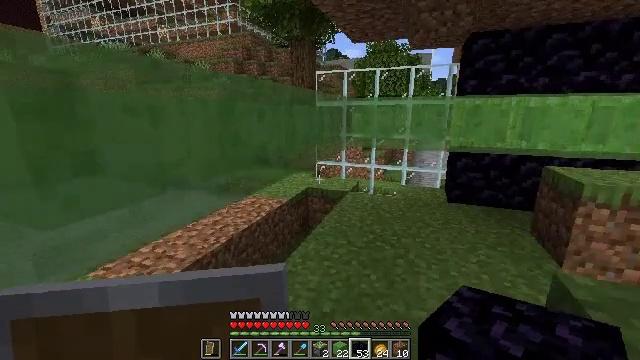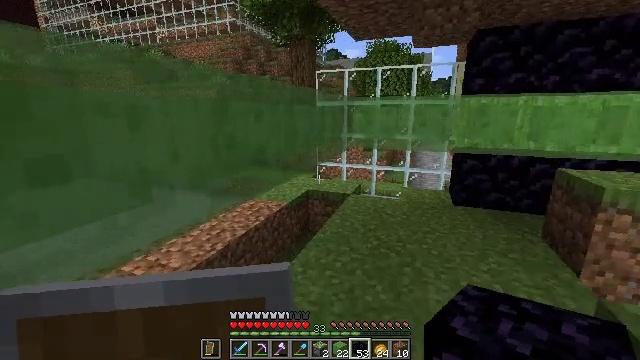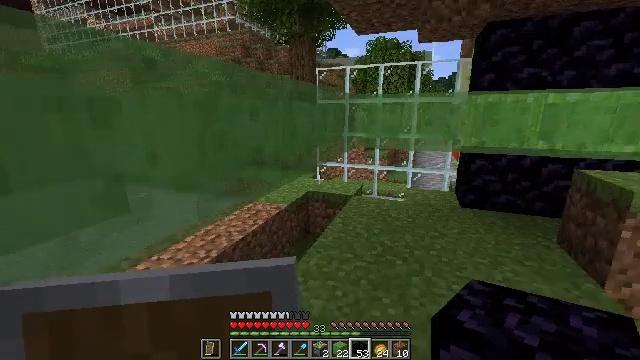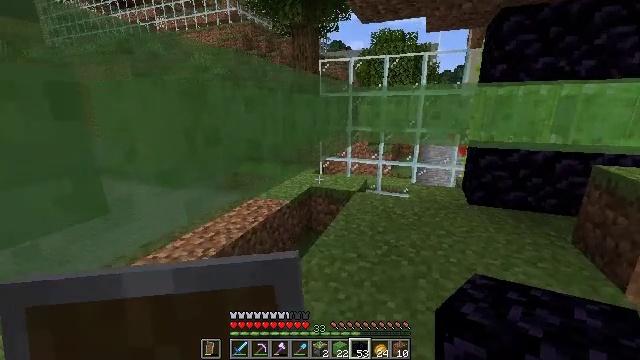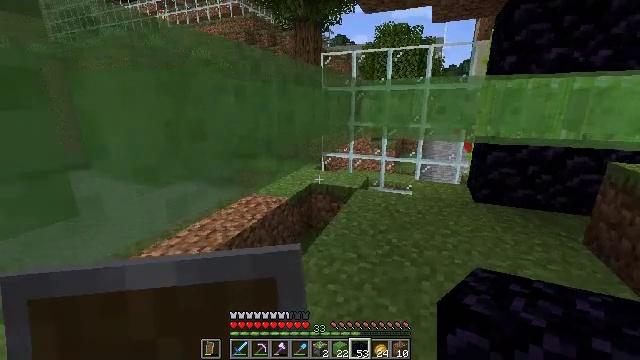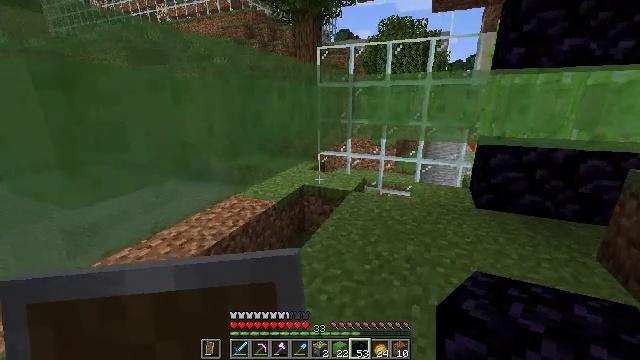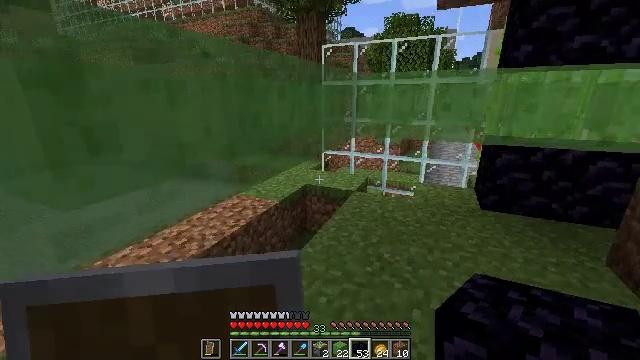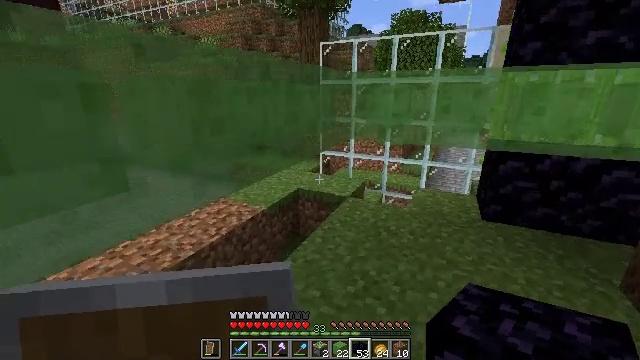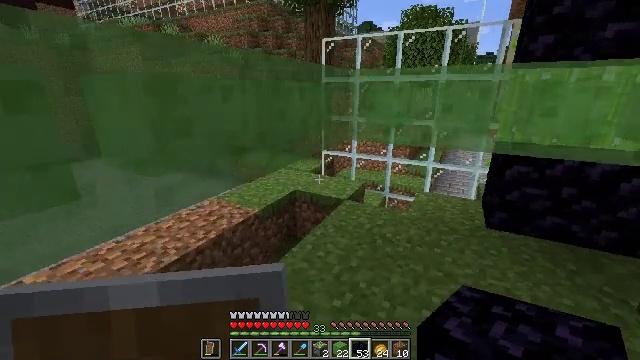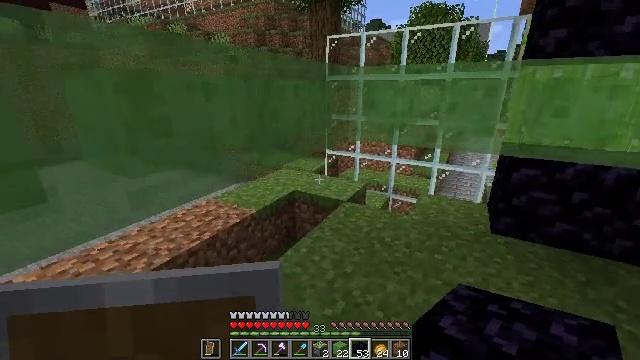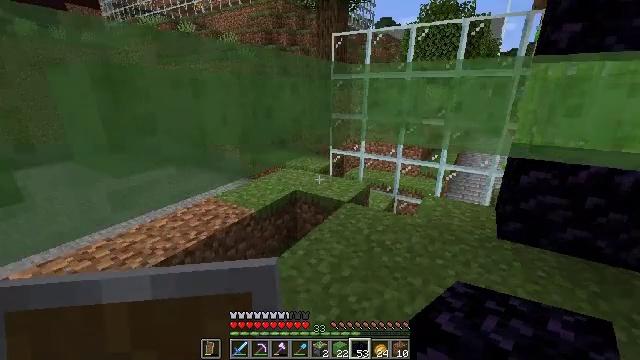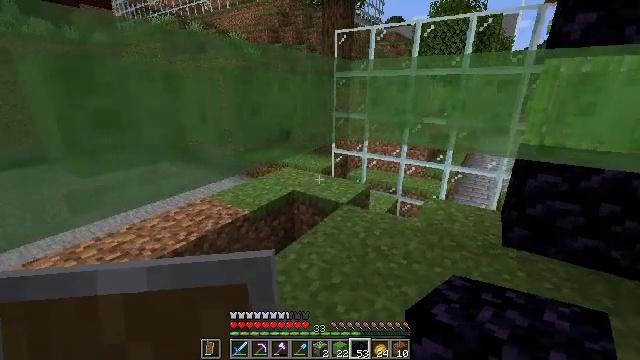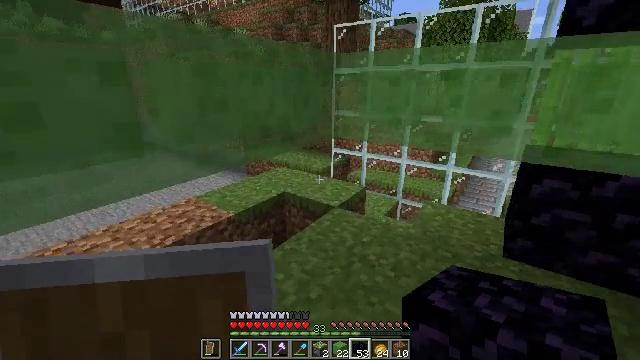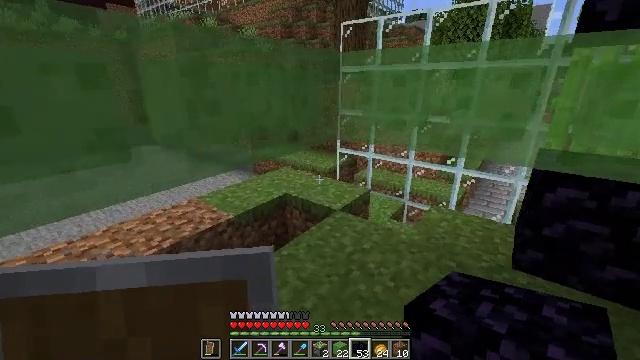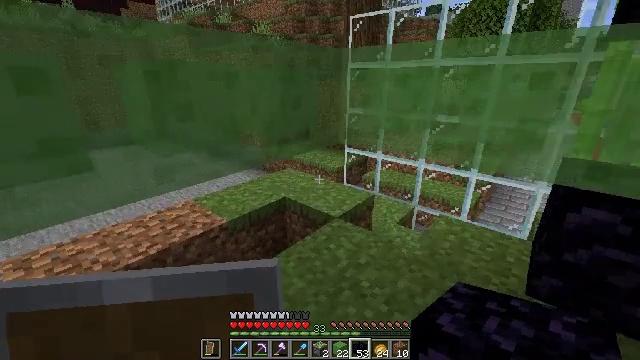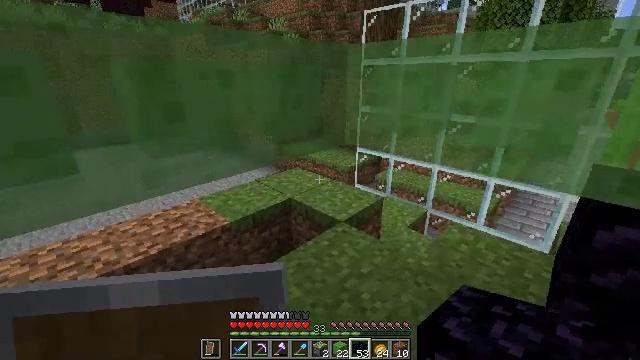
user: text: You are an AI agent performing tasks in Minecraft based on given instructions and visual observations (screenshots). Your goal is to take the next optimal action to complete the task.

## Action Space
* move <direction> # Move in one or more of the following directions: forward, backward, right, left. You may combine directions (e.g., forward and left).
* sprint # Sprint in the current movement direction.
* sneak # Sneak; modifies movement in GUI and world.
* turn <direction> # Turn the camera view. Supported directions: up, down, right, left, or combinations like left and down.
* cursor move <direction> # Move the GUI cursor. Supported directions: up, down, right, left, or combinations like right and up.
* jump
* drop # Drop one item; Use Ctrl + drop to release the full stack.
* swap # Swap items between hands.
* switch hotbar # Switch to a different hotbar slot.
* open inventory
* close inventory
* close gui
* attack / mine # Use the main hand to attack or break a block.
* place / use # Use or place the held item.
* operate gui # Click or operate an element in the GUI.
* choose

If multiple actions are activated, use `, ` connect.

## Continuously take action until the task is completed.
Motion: motion action
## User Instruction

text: Gather slime blocks for crafting purposes.
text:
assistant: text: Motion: move forward
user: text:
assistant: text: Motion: move forward
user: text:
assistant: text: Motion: move forward and move right, turn down
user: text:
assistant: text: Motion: move forward and move right, turn down
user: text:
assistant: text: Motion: move forward and move right
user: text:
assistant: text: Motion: move forward and move right, turn left
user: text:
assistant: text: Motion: move forward and move right, turn left
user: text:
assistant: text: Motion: move forward and move right, turn left
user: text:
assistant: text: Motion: move forward and move right, turn left
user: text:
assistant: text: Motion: move forward and move right, turn left
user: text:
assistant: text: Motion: move forward and move right, turn left
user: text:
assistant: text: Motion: move forward and move right, turn left
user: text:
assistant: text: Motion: move forward and move right, turn left
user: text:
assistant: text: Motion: move forward and move right, turn left
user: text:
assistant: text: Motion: move forward and move right, turn left
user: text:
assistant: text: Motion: move forward and move right, turn left
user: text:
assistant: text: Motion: move forward and move right, turn left
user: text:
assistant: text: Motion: move forward and move right, turn left
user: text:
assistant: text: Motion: move forward and move right, turn left
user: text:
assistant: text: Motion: move forward and move right, turn left
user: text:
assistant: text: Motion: turn left
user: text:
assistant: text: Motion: turn left and up
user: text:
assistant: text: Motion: turn left and up
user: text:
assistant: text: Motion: no_op
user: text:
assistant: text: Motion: turn right
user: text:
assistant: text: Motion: turn right
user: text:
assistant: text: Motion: turn left and down
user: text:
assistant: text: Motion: no_op
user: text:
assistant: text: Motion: no_op
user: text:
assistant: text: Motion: no_op